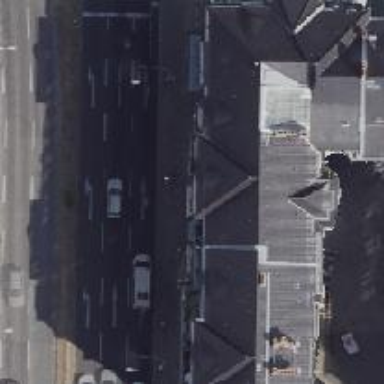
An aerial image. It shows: Clothing store.